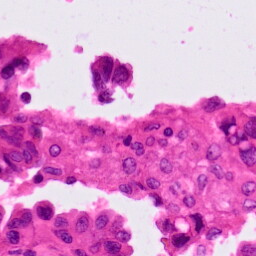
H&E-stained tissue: Lung